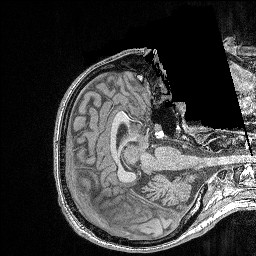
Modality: FLASH
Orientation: axial
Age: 29
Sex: male